Question: Brand shown?
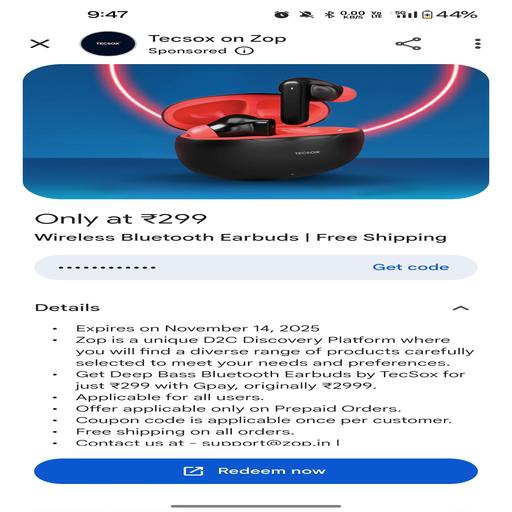
Answer: Tecsox